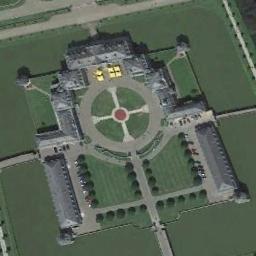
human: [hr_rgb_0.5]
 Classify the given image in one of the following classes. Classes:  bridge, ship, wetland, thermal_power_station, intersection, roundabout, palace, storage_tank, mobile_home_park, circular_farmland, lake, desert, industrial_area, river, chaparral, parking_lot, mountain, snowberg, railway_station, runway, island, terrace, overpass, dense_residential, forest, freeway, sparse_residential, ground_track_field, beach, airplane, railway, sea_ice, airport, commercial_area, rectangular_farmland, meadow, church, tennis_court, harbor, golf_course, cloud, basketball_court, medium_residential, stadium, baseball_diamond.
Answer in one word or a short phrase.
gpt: palace